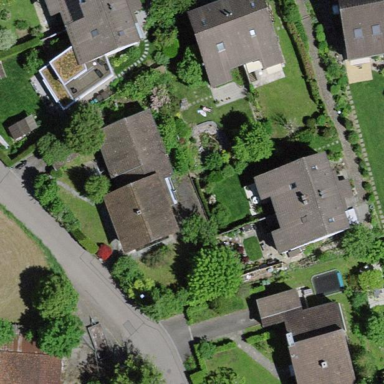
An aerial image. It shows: Garden area designated for leisure land.